Interaction volume radius: 5 \u00c5
Interaction volume height: 15 \u00c5
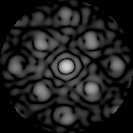
Disorder parameter: 0.3893